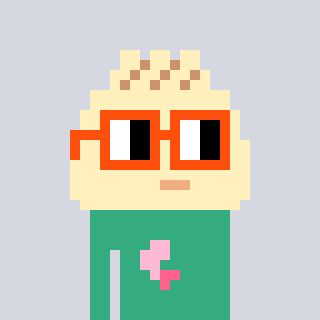
a pixel art character with square orange glasses, a porkbao-shaped head and a teal-colored body on a cool background